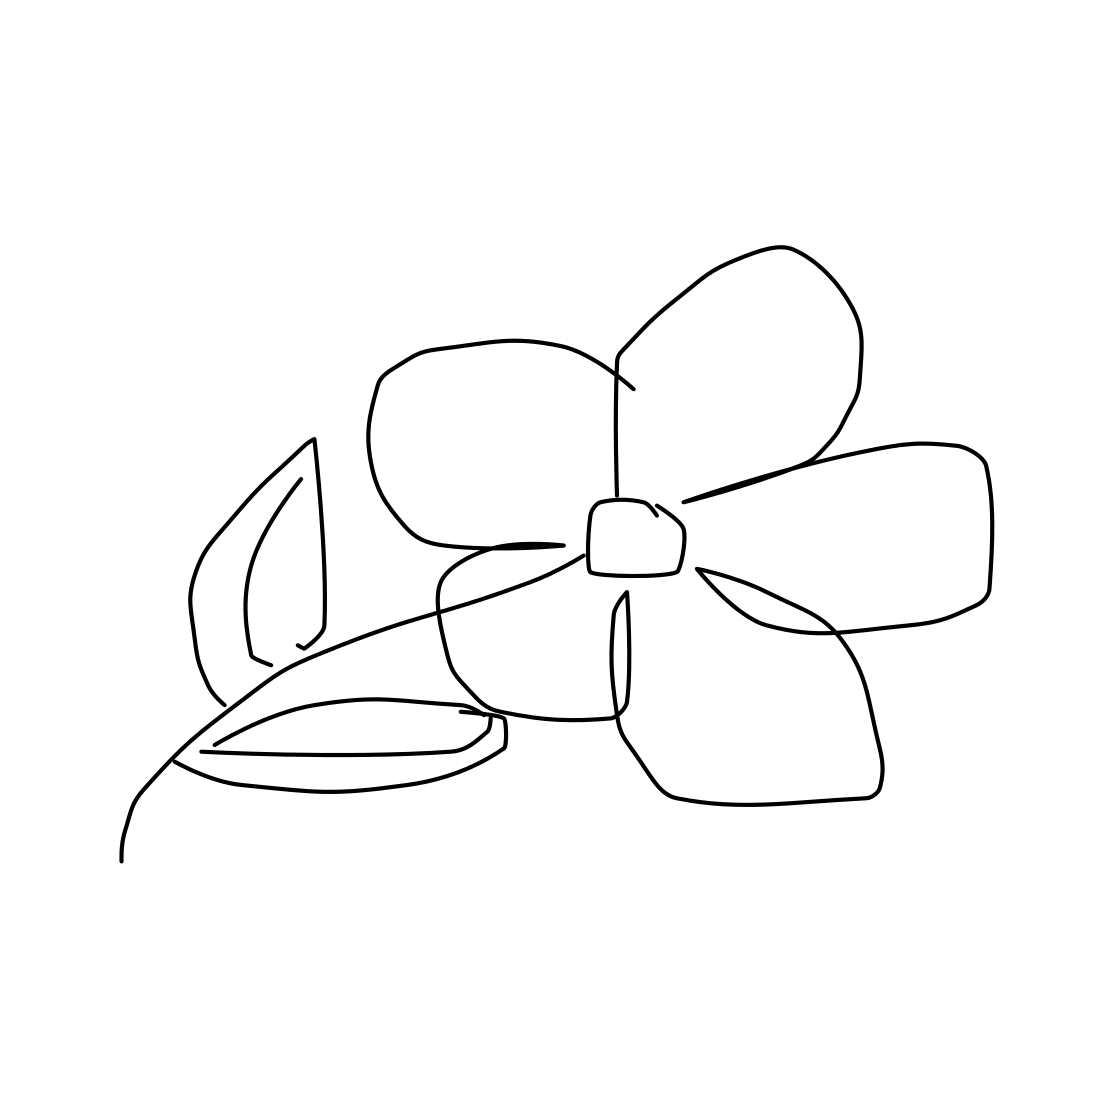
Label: flower with stem